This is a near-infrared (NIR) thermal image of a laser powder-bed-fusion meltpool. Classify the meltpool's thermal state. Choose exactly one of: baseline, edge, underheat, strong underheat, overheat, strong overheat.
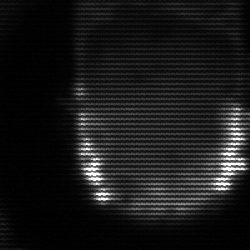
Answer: baseline